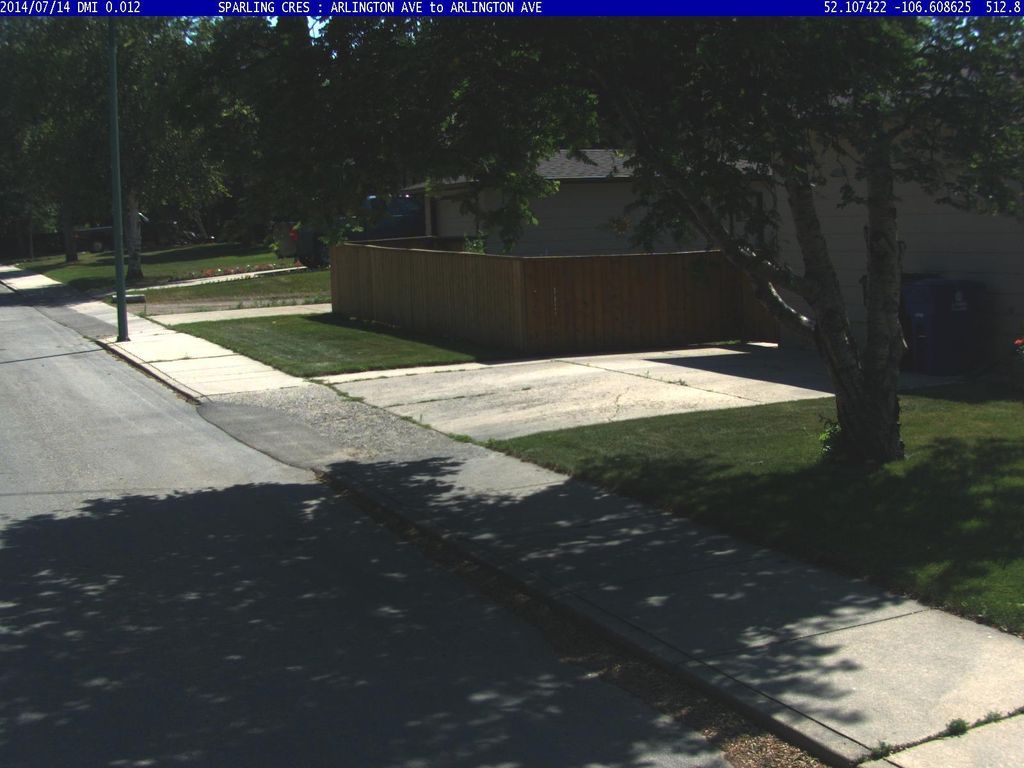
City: saskatoon